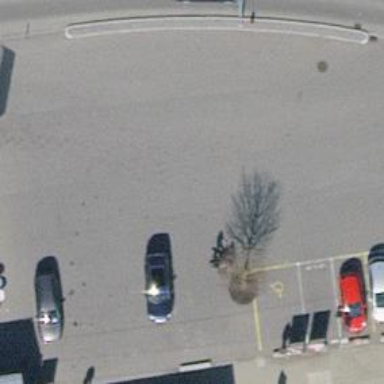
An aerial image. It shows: Car-sharing service available at this location.